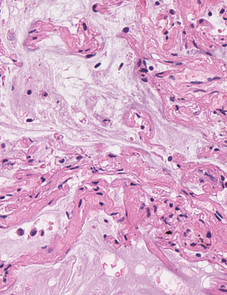
Tumor epithelial tissue: no
Tumor-associated stroma tissue: no
Normal tissue: yes